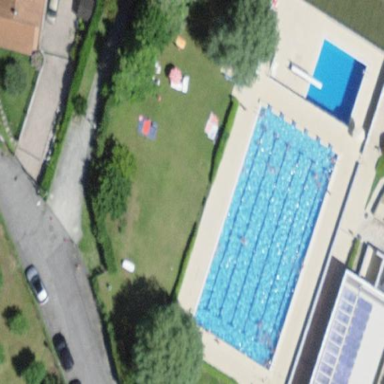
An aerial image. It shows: Swimming pool located in leisure land.